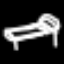
Label: bed